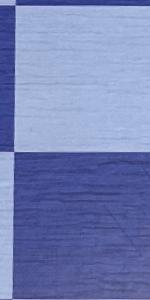
Label: Empty